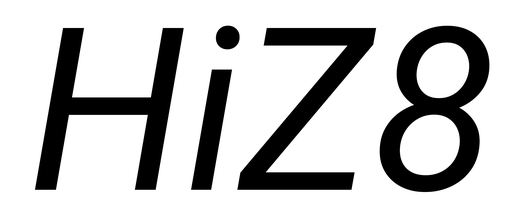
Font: Roboto-Italic_Italic